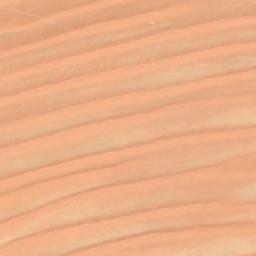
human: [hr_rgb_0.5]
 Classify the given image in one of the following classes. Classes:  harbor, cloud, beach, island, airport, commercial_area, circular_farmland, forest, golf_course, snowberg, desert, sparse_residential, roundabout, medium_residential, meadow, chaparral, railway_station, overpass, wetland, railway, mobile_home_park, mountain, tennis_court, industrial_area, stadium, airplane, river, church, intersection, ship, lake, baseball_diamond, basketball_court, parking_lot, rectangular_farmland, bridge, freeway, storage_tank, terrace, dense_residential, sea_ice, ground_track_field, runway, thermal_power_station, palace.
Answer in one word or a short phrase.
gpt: desert